Field crop: maize
Growth stage: 2
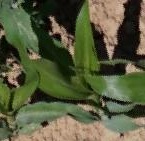
Species: maize